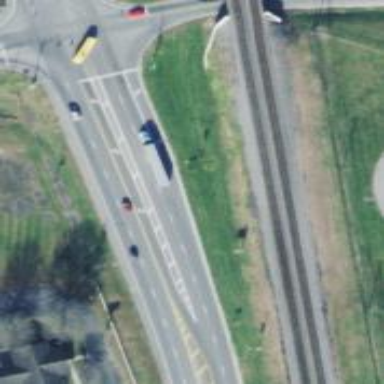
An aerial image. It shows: Trunk highway.